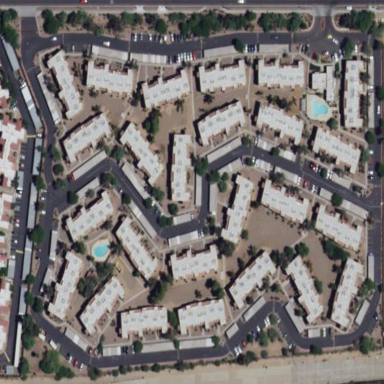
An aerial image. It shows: Residential area with apartments.